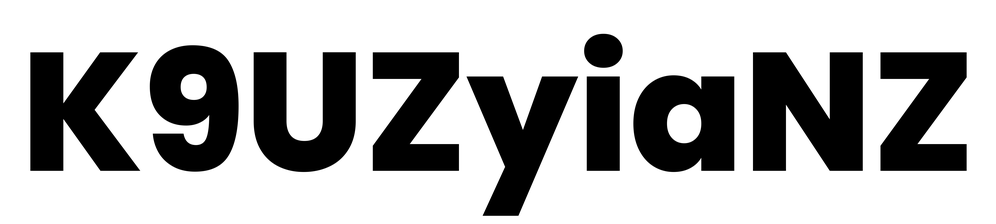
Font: Poppins-ExtraBold